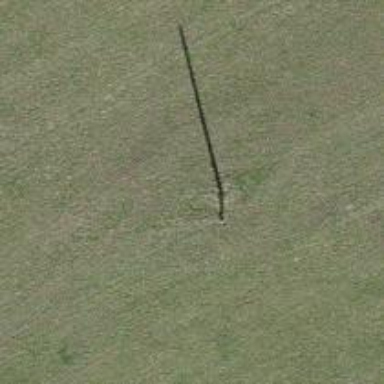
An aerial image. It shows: Power pole.